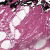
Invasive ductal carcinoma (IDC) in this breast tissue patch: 0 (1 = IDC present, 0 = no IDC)